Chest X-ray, AP view. Patient: 23 years old, sex M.
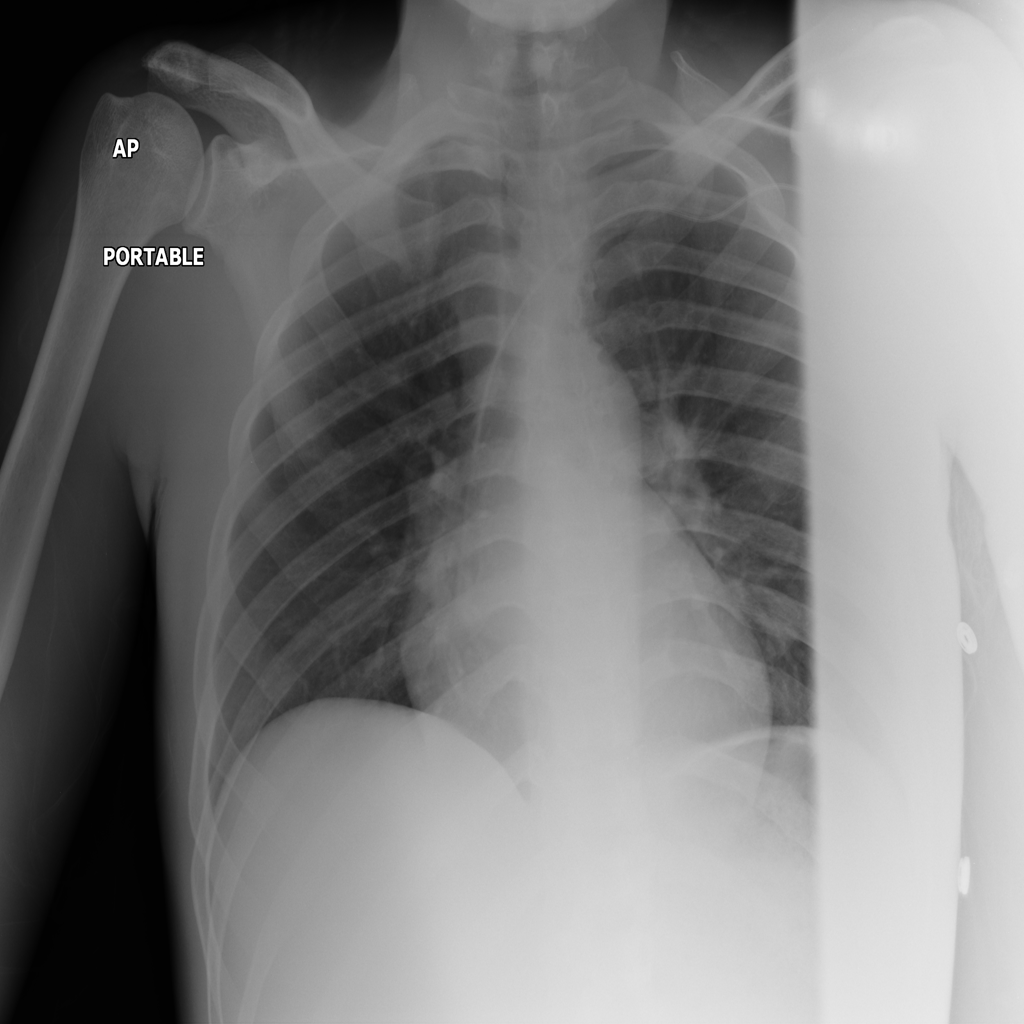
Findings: No Finding